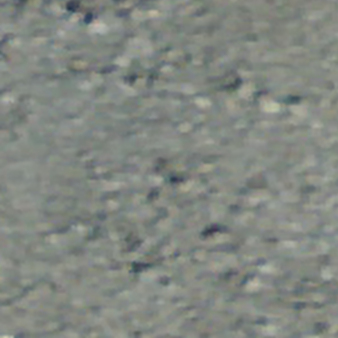
Label: other